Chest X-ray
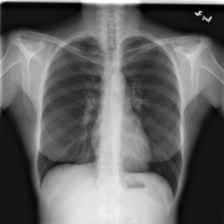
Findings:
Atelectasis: negative
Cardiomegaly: negative
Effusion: negative
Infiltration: positive
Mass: negative
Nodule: negative
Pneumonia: negative
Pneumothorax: negative
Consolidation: negative
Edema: negative
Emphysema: negative
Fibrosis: negative
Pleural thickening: negative
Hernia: negative